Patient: sex M, age 44
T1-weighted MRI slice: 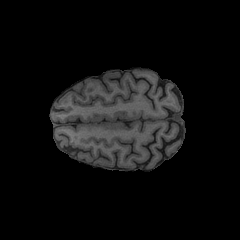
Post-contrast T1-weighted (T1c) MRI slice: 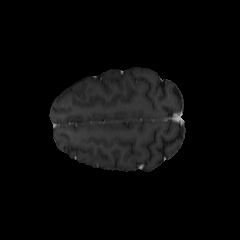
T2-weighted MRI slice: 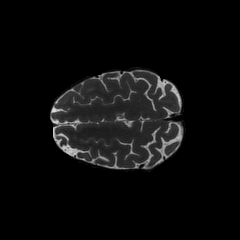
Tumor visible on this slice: no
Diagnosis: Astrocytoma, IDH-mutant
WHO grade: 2